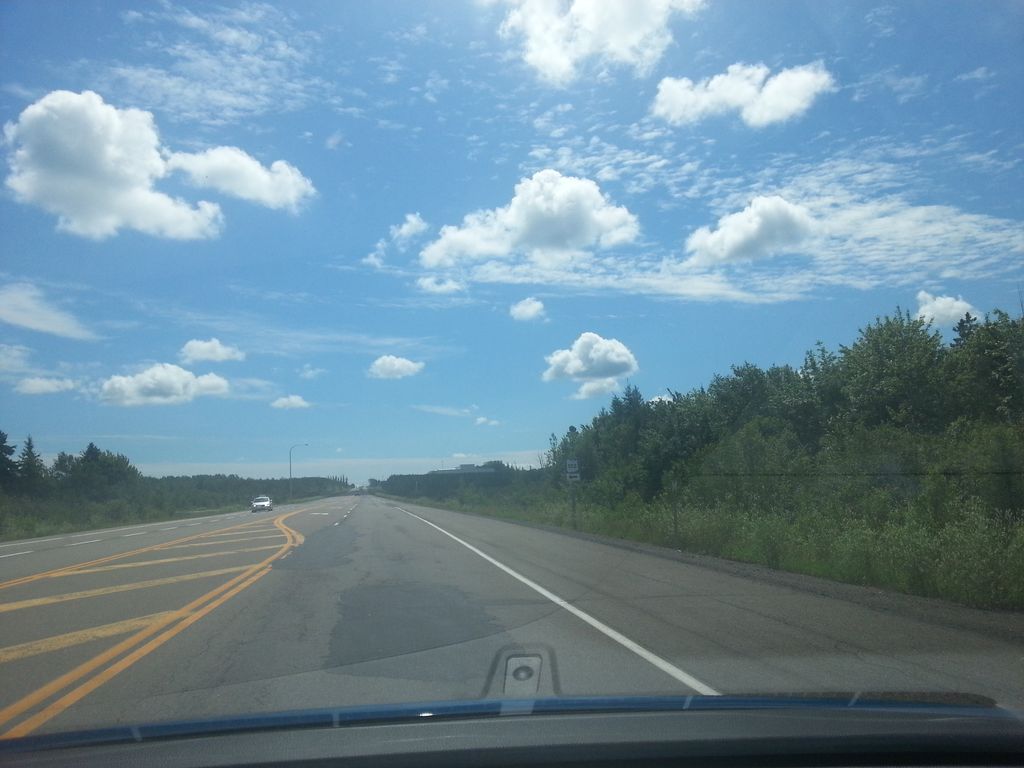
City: charlottetown